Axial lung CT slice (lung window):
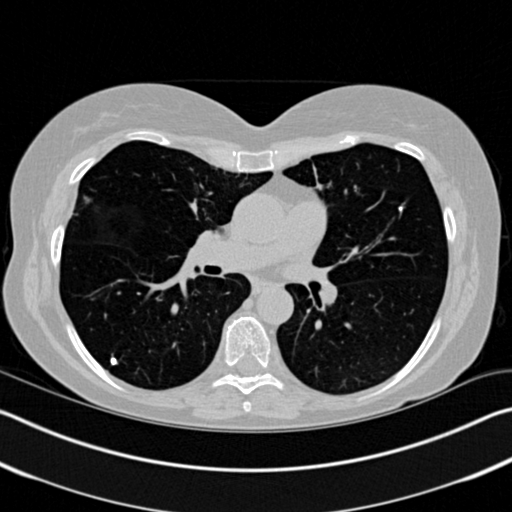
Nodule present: yes
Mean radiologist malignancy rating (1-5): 1.667